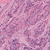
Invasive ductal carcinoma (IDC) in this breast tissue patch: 1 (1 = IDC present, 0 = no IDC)